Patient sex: M
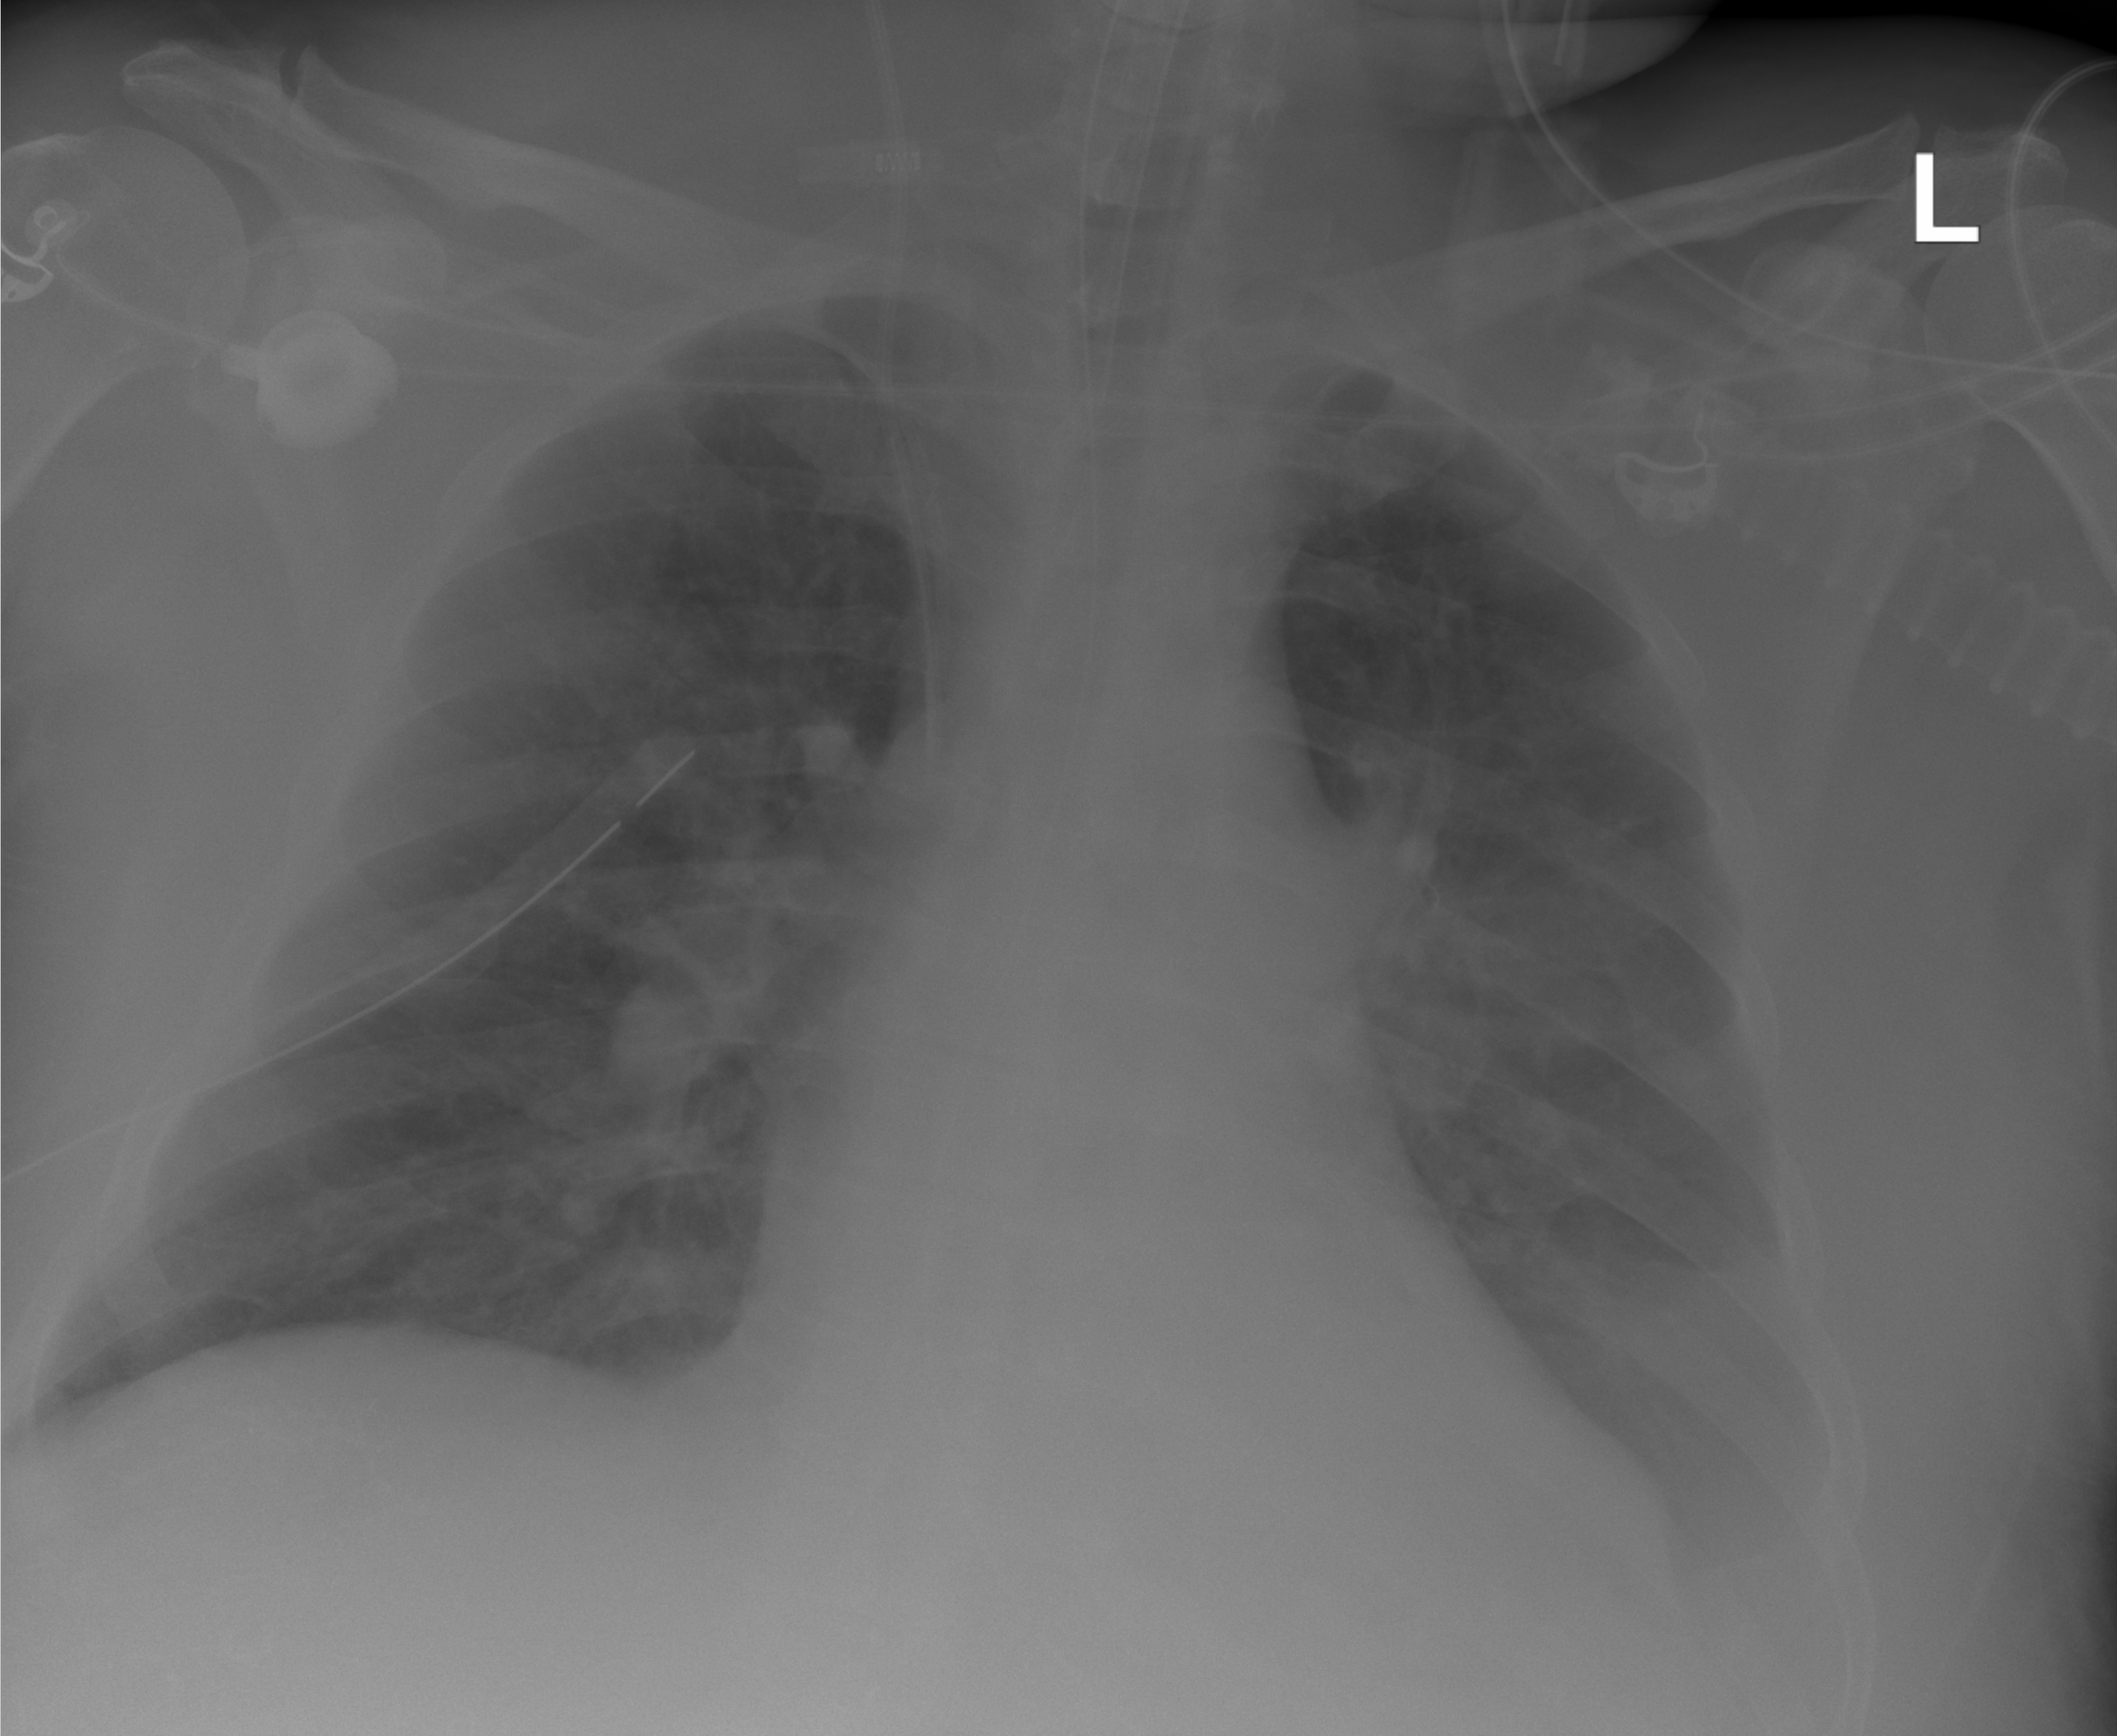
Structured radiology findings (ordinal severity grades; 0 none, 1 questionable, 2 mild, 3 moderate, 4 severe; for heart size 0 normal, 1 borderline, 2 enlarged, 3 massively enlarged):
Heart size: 0
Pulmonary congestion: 1
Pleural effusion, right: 0
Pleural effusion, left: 2
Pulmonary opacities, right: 1
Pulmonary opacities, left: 1
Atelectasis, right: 0
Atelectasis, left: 2